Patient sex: M
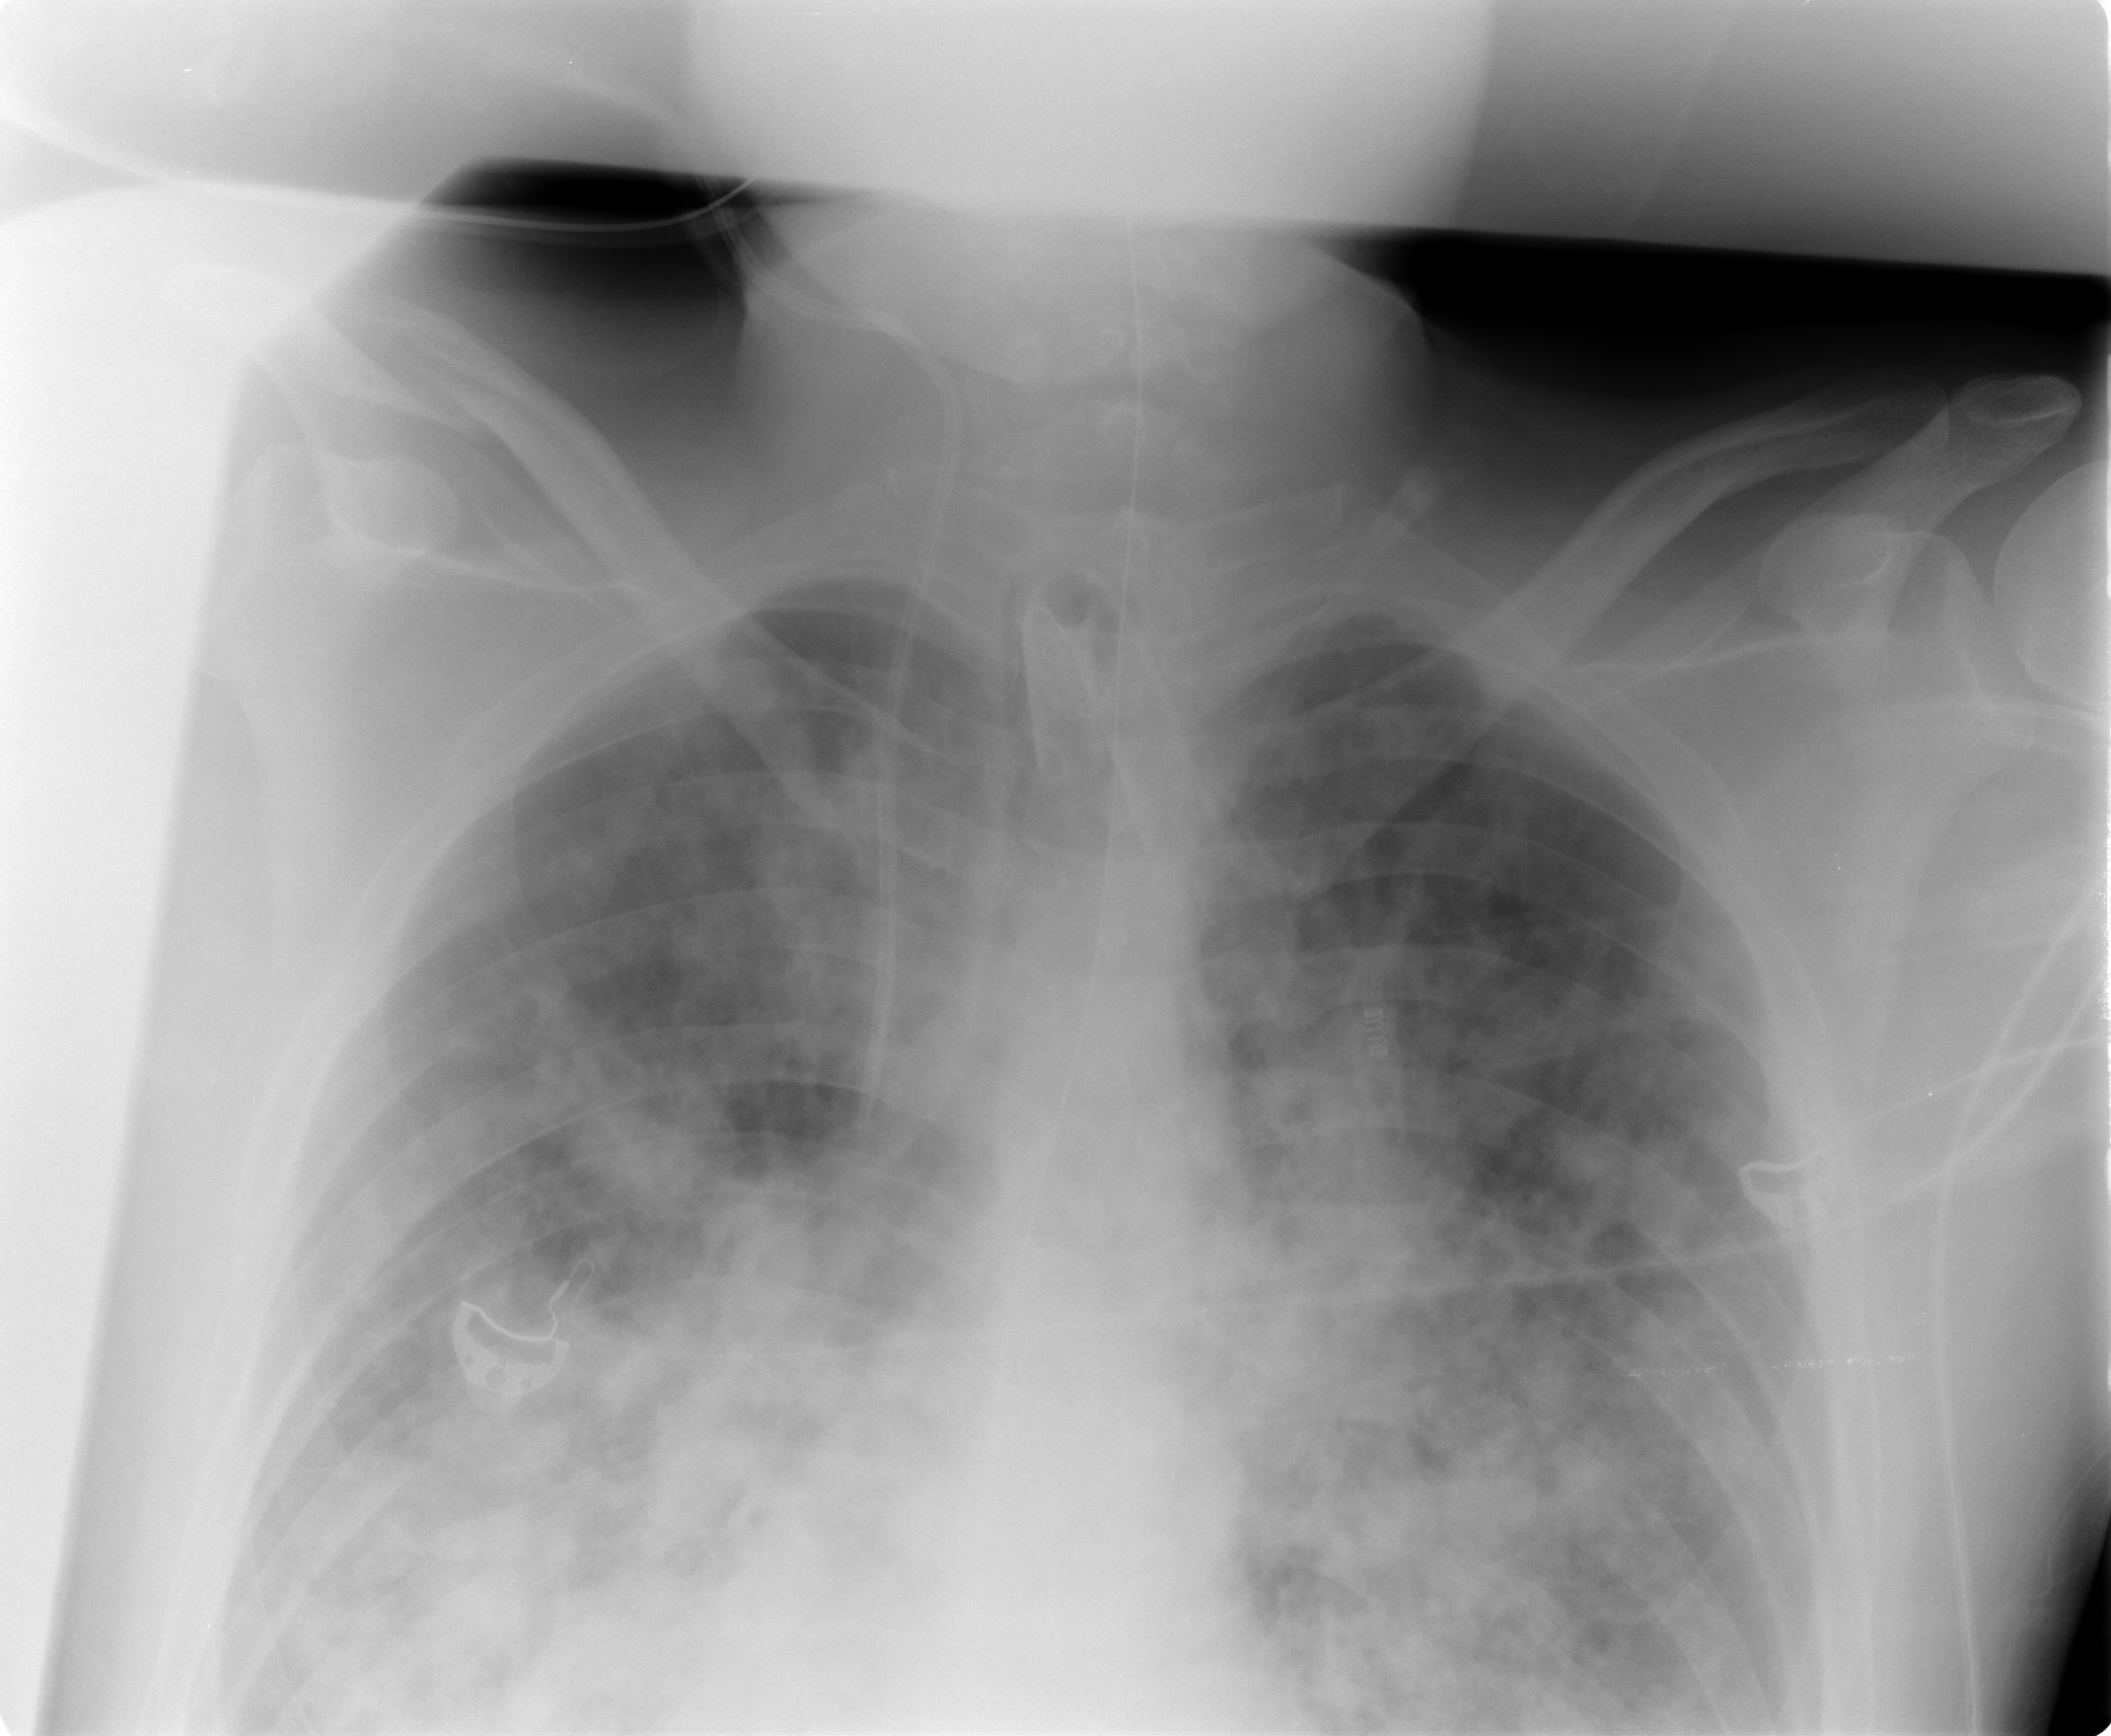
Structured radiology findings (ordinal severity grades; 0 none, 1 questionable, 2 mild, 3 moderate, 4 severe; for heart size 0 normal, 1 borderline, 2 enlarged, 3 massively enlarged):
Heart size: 0
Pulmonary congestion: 1
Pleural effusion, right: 0
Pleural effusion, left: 0
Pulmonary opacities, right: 3
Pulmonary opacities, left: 3
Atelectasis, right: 0
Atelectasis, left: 0